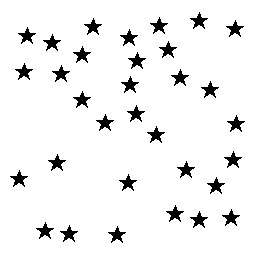
Squares: 0
Triangles: 0
Stars: 32
Total shapes: 32